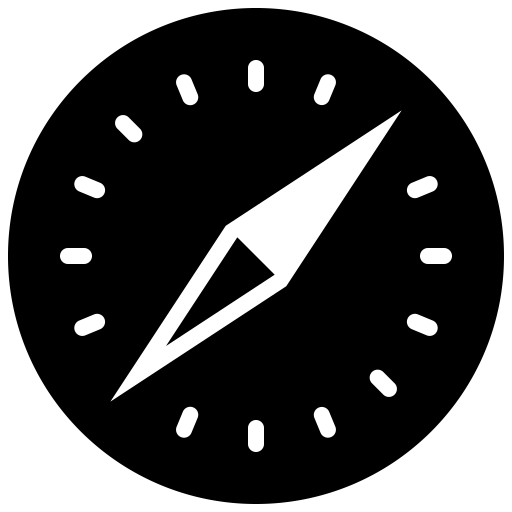
Tags: icon, FontAwesome, fa-icon, brand, safari